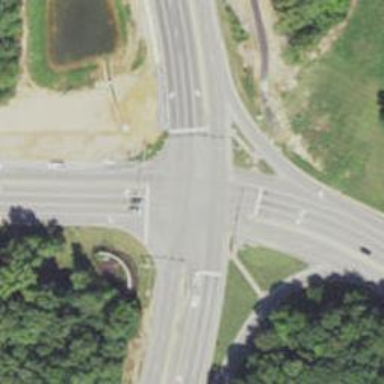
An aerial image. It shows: Uncontrolled road crossing.